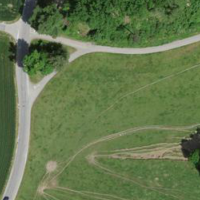
EUNIS habitat code: 52
Species observed at this site:
Milvus milvus
Vulpes vulpes
Pernis apivorus
Emberiza citrinella